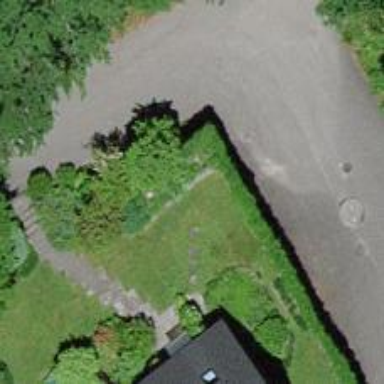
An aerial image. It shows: Group of garages.